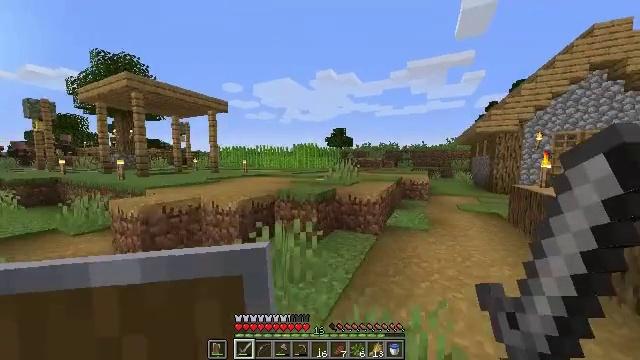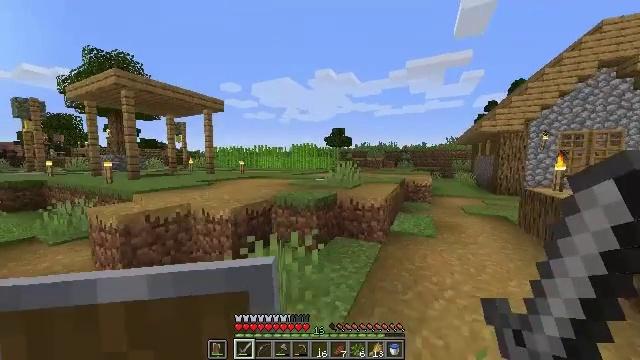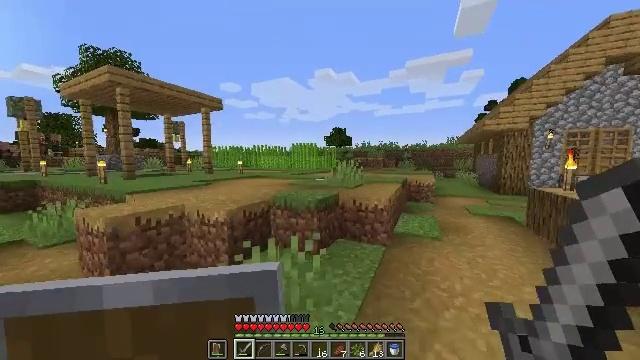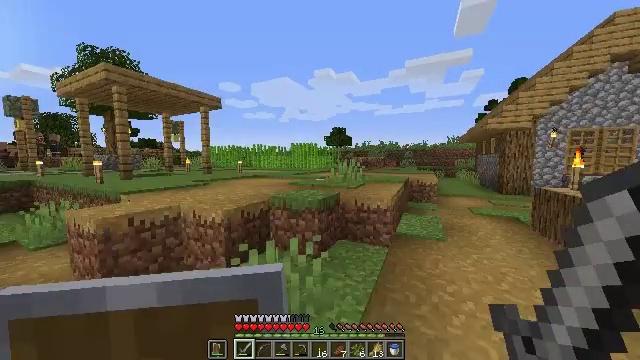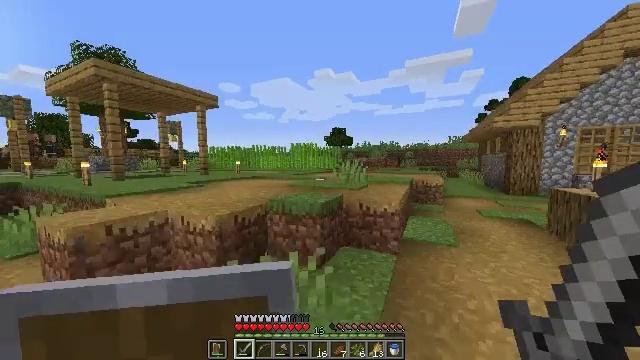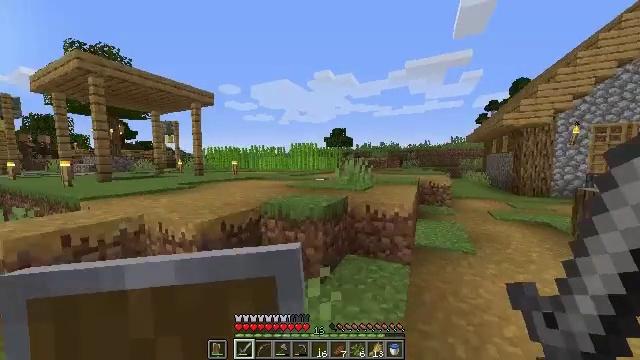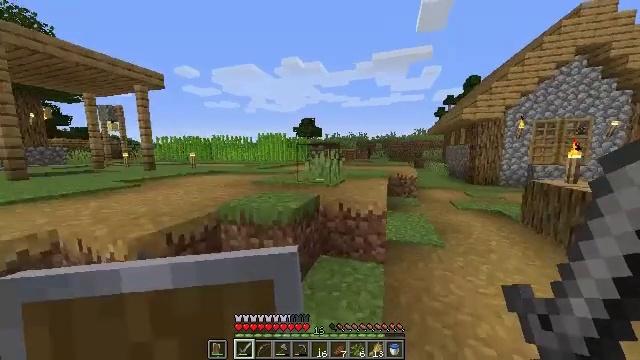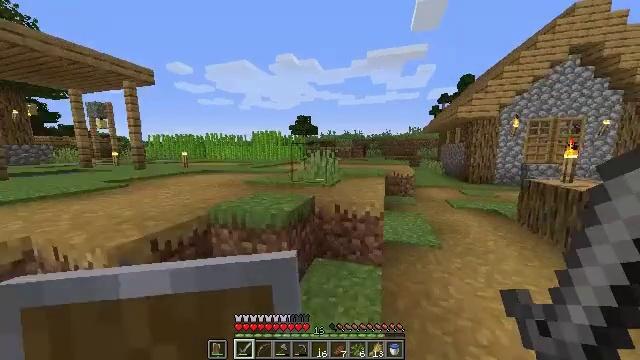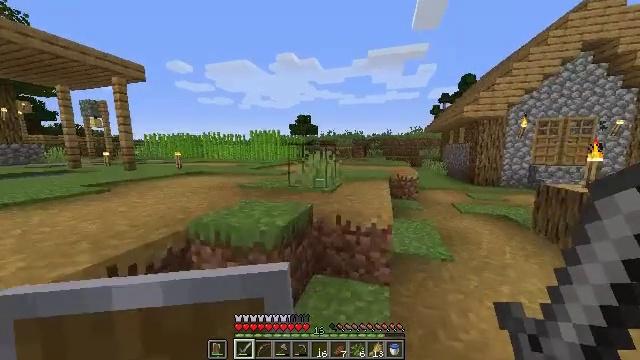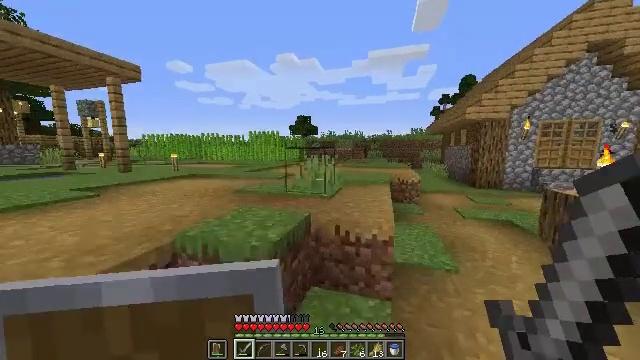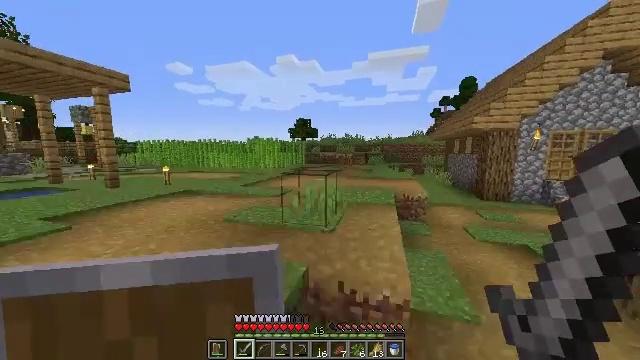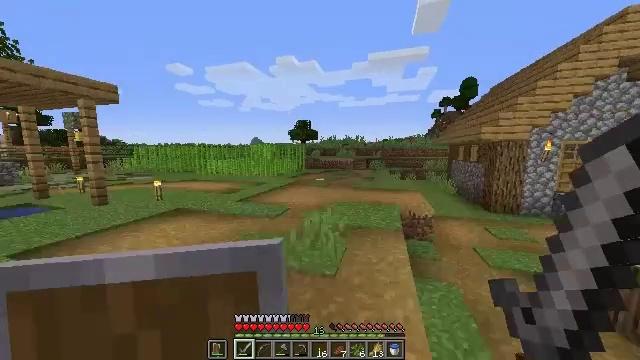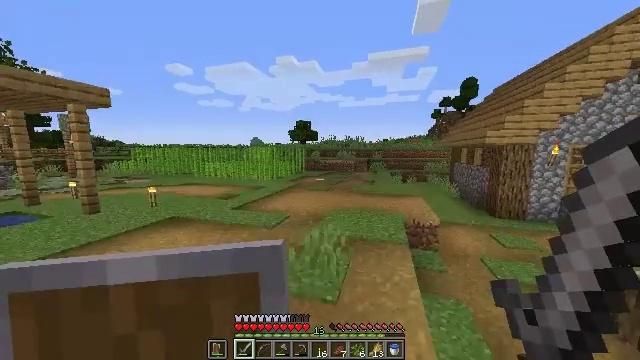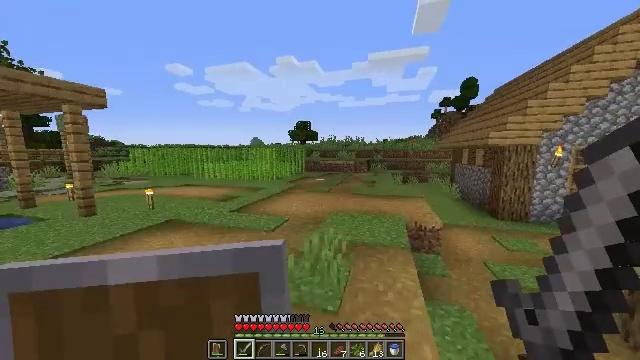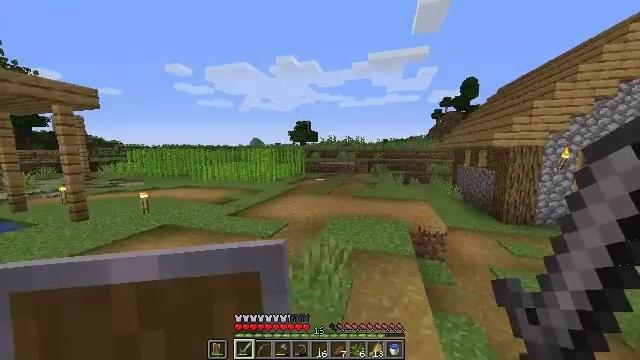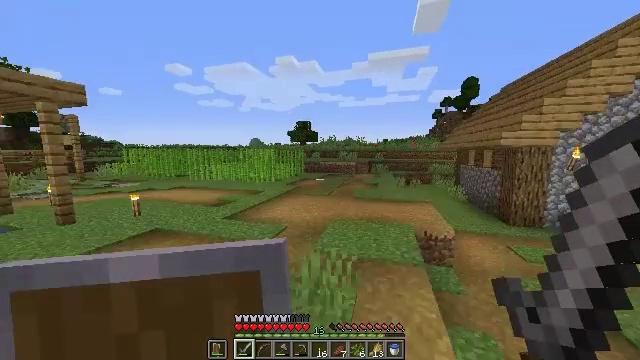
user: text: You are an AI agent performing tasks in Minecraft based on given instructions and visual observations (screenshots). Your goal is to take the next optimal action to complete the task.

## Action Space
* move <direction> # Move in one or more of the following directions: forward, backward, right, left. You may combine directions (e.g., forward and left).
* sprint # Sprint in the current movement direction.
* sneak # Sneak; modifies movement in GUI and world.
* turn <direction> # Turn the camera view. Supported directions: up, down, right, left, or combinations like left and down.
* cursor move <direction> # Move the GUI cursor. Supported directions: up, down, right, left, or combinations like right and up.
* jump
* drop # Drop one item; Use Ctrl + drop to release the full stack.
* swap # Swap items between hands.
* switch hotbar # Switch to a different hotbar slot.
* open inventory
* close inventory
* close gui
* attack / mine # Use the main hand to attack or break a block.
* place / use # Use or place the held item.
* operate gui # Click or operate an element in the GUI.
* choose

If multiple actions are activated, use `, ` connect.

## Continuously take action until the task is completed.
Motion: motion action
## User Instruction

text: Gather sugar cane for crafting.
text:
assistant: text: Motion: move forward
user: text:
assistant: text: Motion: move forward
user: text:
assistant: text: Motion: move forward
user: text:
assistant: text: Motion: move forward
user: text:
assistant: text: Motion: move forward
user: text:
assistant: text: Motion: move forward, turn right and down
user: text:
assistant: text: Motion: move forward, turn right
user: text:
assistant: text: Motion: move forward
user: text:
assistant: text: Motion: move forward, jump
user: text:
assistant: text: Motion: move forward, jump
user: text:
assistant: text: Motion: move forward, jump
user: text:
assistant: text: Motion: move forward, jump
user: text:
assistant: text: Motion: move forward
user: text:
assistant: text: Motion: move forward
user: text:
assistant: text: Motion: move forward
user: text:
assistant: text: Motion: move forward, turn left
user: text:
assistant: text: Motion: move forward, turn left
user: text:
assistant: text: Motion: move forward
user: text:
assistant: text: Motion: move forward
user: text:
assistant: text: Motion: move forward
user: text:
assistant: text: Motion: move forward
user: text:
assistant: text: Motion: move forward
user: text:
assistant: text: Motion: move forward
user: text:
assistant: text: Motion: move forward
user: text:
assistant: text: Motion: move forward
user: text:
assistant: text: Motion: move forward
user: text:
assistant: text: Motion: move forward
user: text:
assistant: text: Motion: move forward
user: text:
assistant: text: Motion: move forward
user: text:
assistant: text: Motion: move forward